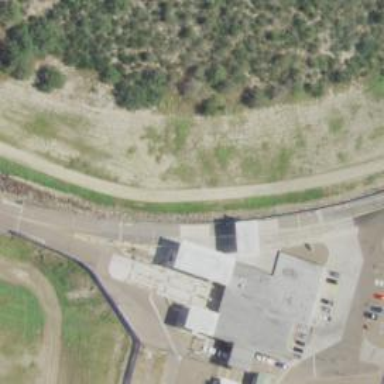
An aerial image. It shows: Border control barrier.